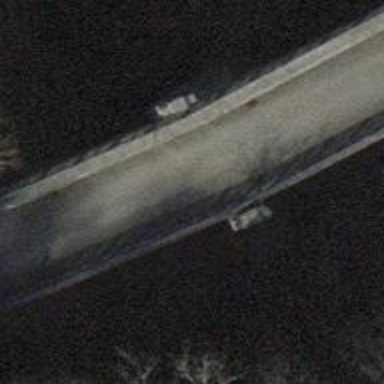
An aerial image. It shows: There is bridge in the image.